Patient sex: M
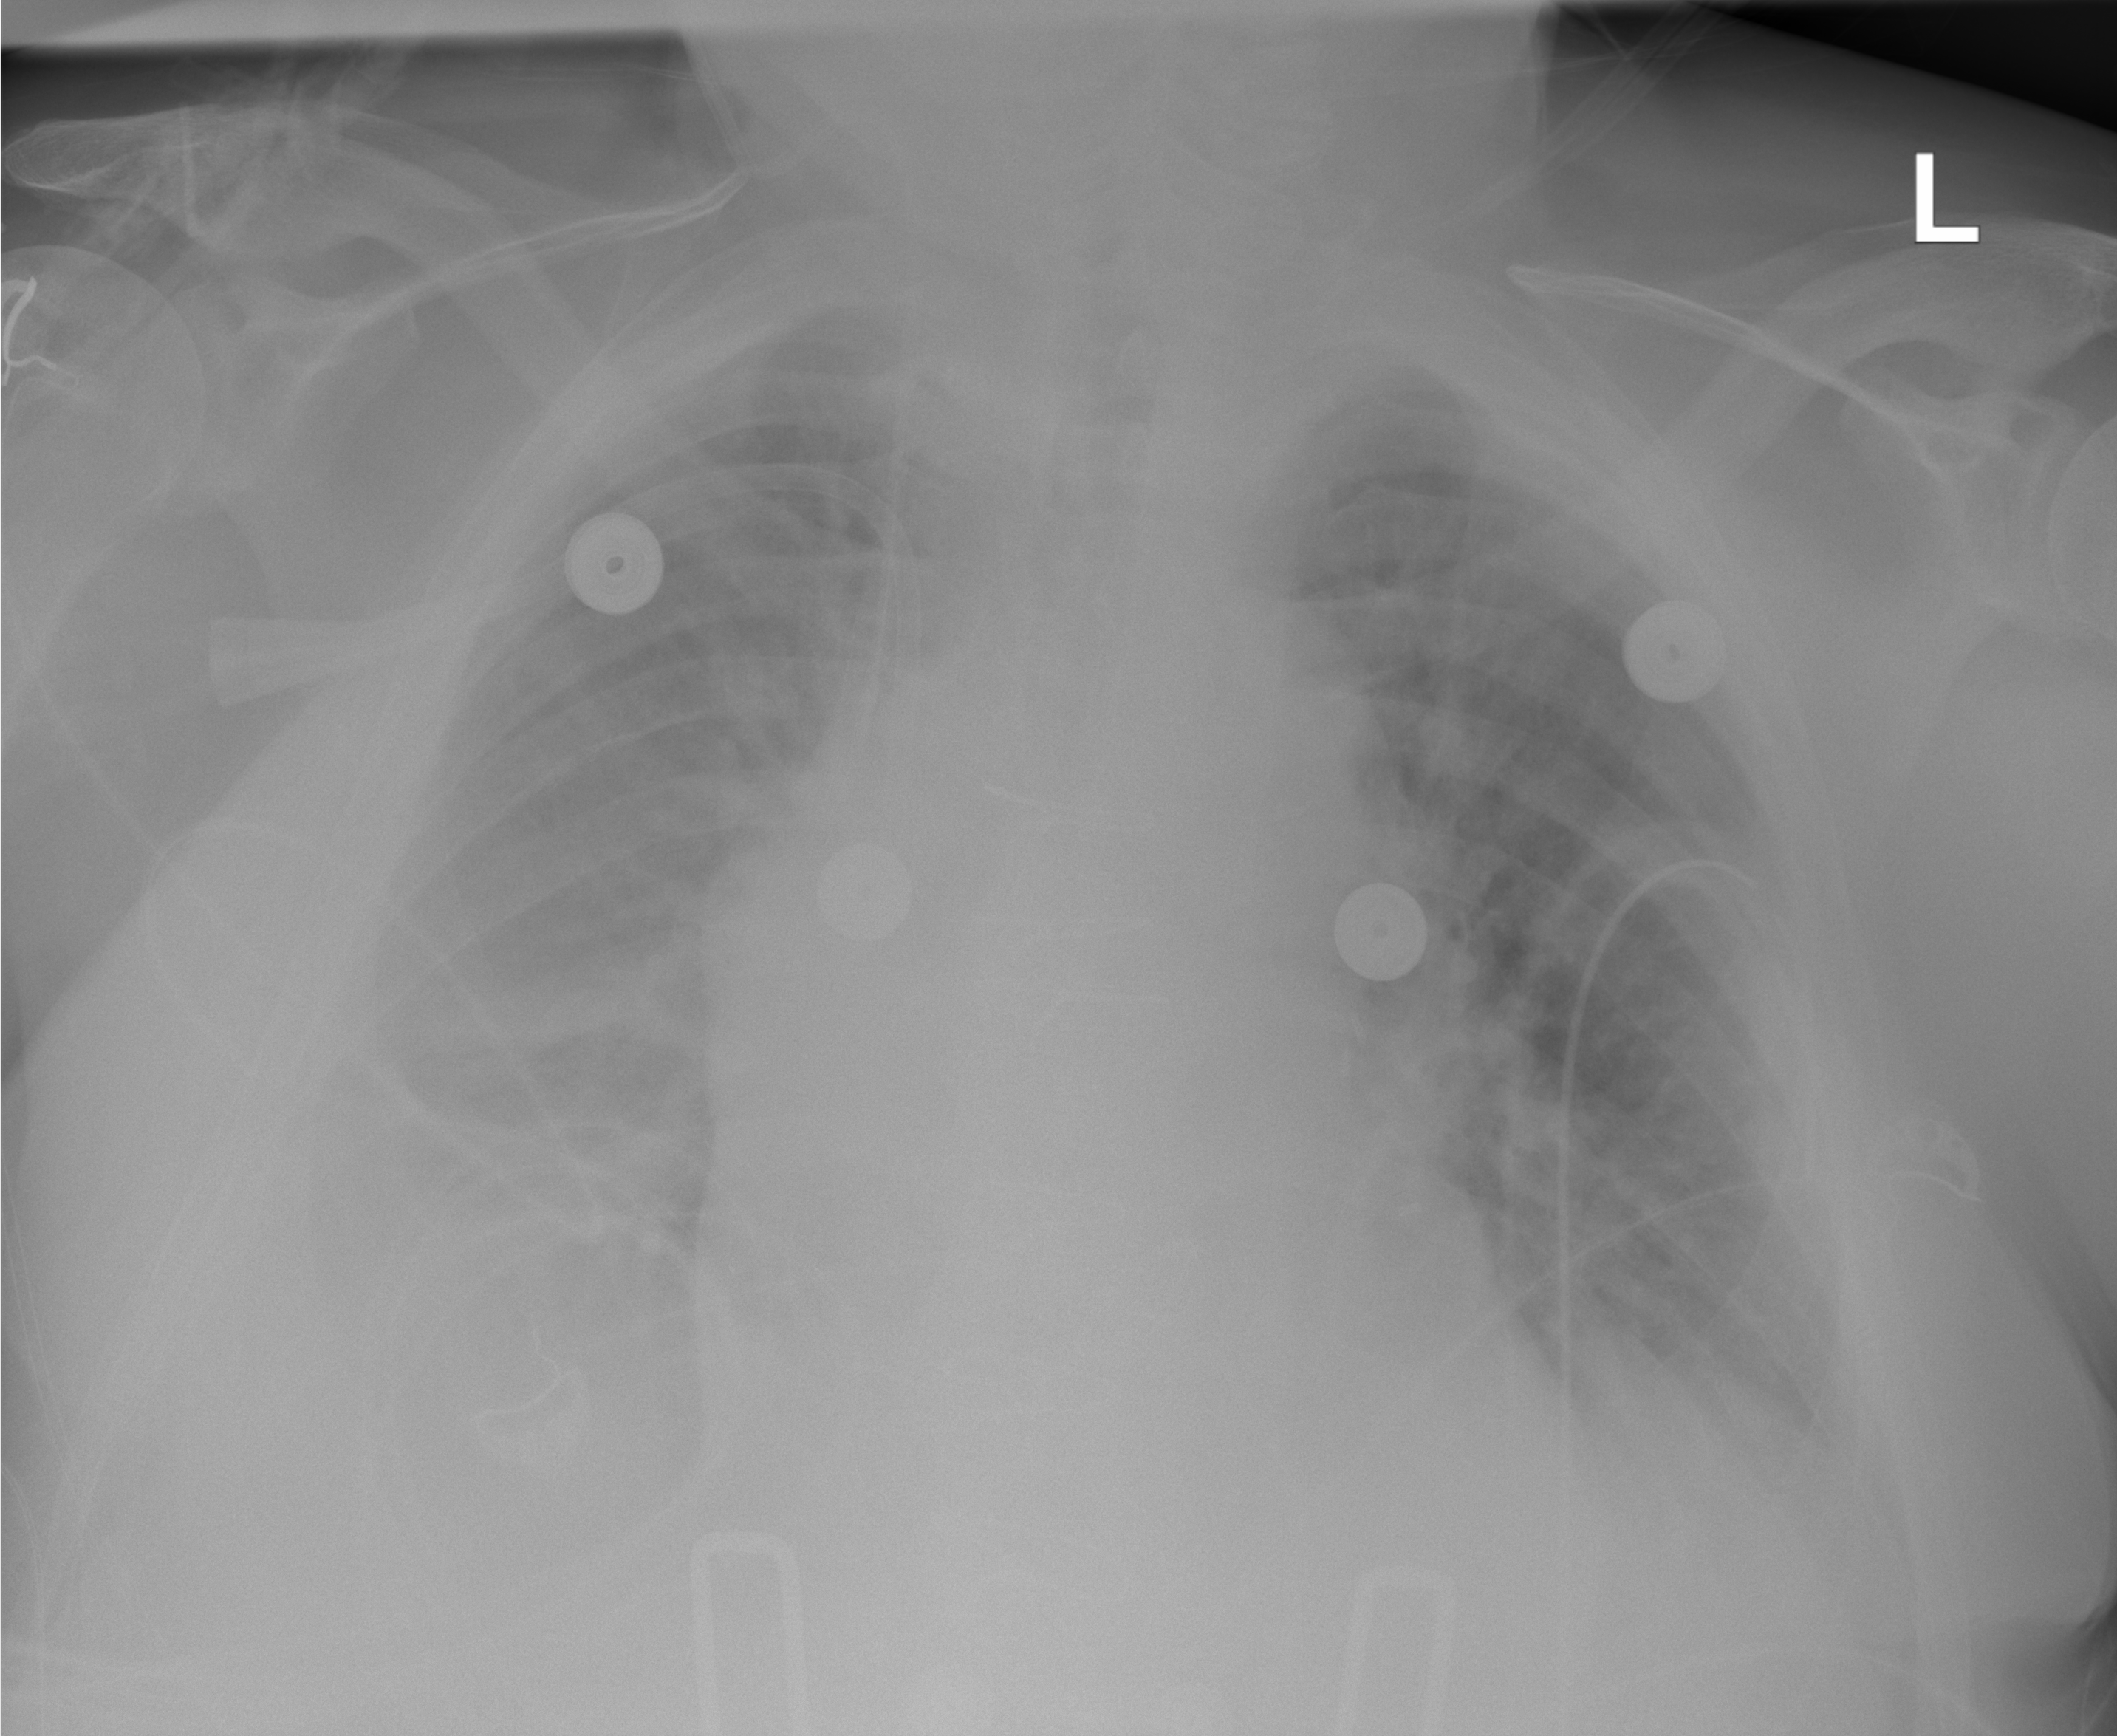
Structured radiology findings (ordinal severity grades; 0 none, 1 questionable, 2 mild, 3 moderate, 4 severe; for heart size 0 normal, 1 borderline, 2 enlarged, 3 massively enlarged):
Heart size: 0
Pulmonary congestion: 1
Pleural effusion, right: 2
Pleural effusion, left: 2
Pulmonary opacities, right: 2
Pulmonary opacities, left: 1
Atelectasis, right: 3
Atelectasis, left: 2